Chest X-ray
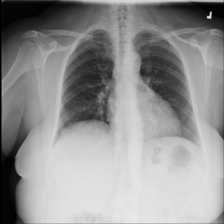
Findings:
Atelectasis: negative
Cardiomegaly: negative
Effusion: negative
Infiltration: negative
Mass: negative
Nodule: negative
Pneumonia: negative
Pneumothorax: negative
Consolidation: negative
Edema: negative
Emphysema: negative
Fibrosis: negative
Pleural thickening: negative
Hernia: negative